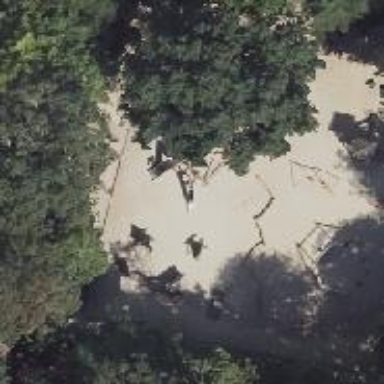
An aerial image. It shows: Playground structure.